【题型】填空题　【知识点】平面几何　【难度】easy
如图, 直线 $AB, CD, EF$ 交于 $O$, 且 $AB \perp CD$, $\angle COE = 26^\circ$, 则 $\angle AOF = \underline{\quad }$。

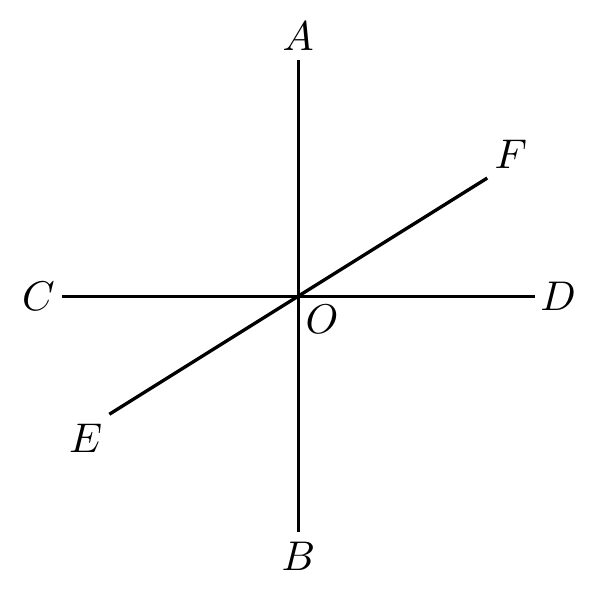
【解答】
解：$\because AB \perp CD$,

$\therefore \angle COB = 90^\circ$,

$\because \angle COE = 26^\circ$,

$\therefore \angle BOE = 90^\circ - 26^\circ = 64^\circ$,

$\therefore \angle AOF = \angle BOE = 64^\circ$。

故答案为：$64^\circ$。